Interaction volume radius: 5 \u00c5
Interaction volume height: 15 \u00c5
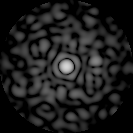
Disorder parameter: 0.8365